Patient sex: M
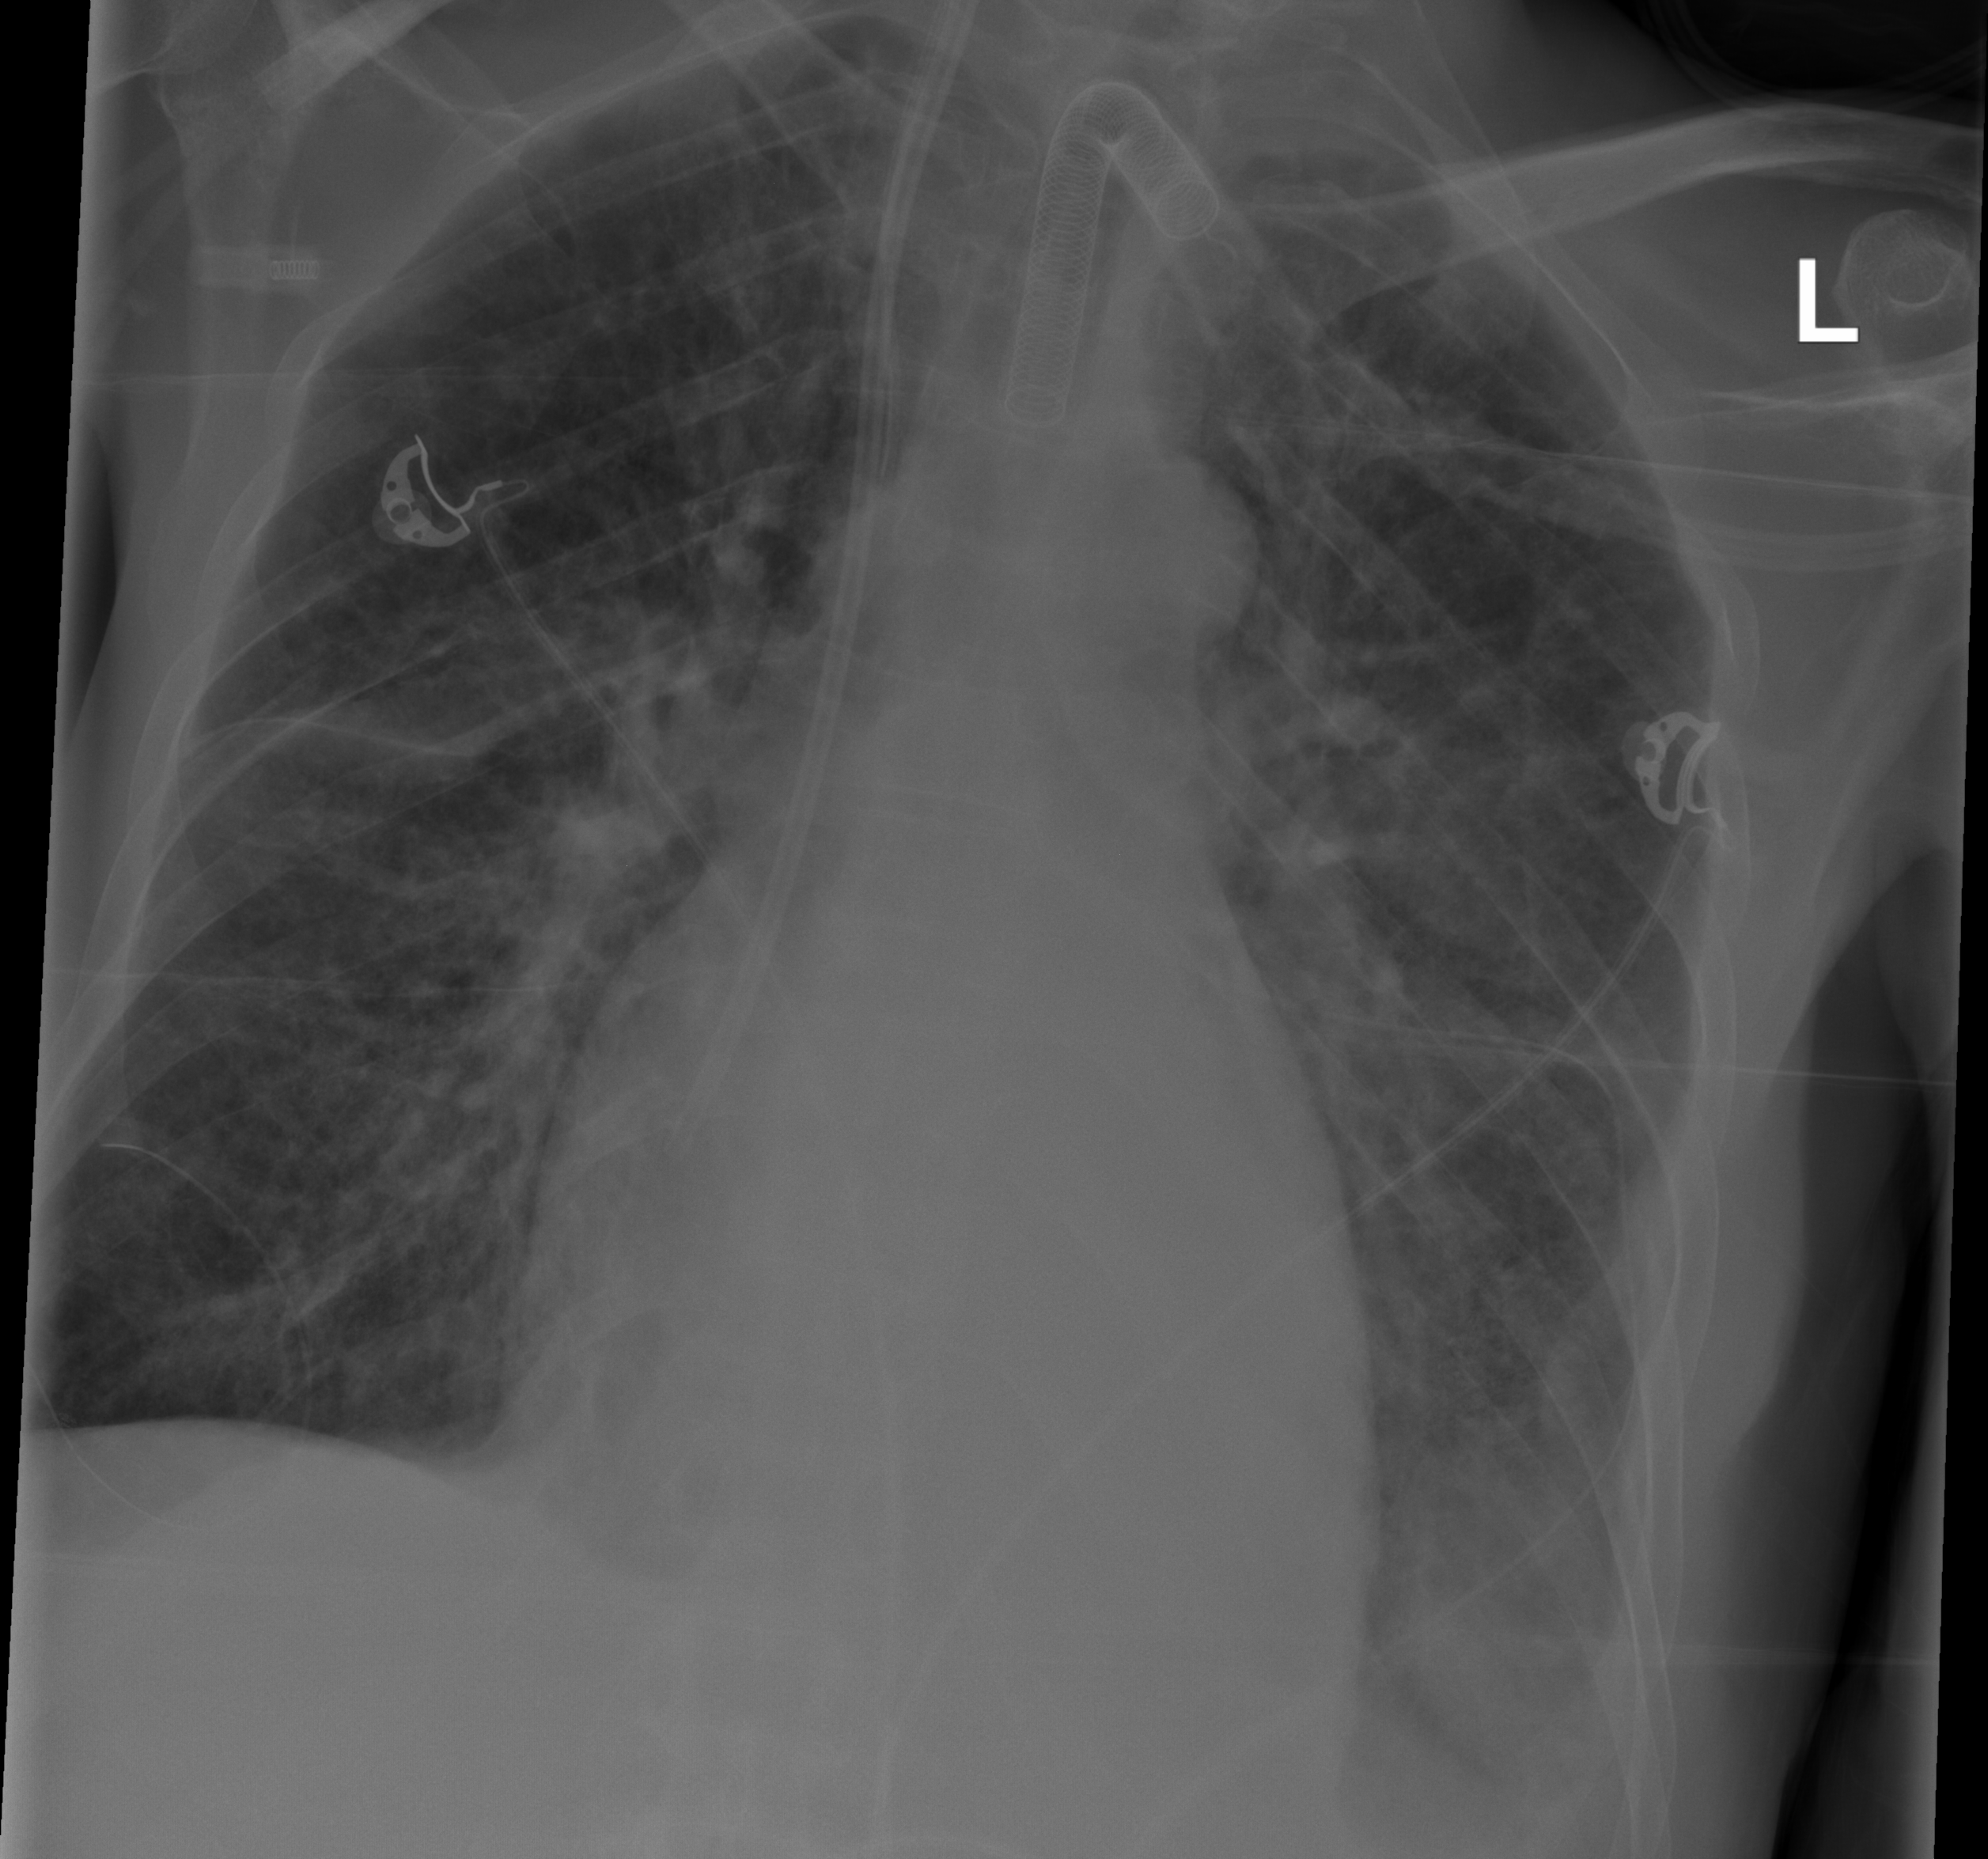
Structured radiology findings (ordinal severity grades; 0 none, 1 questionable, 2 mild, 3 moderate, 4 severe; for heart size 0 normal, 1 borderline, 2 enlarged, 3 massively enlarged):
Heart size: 1
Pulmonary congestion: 0
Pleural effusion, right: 0
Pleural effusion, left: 2
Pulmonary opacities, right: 2
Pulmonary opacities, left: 2
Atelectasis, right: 2
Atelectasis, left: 2